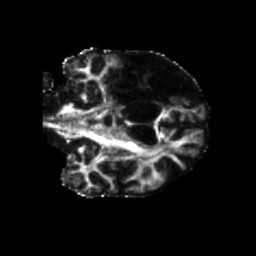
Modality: FA
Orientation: coronal
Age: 64
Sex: male
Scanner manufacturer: siemens
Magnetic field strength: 3 T
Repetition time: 5.25 s
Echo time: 0.08 s